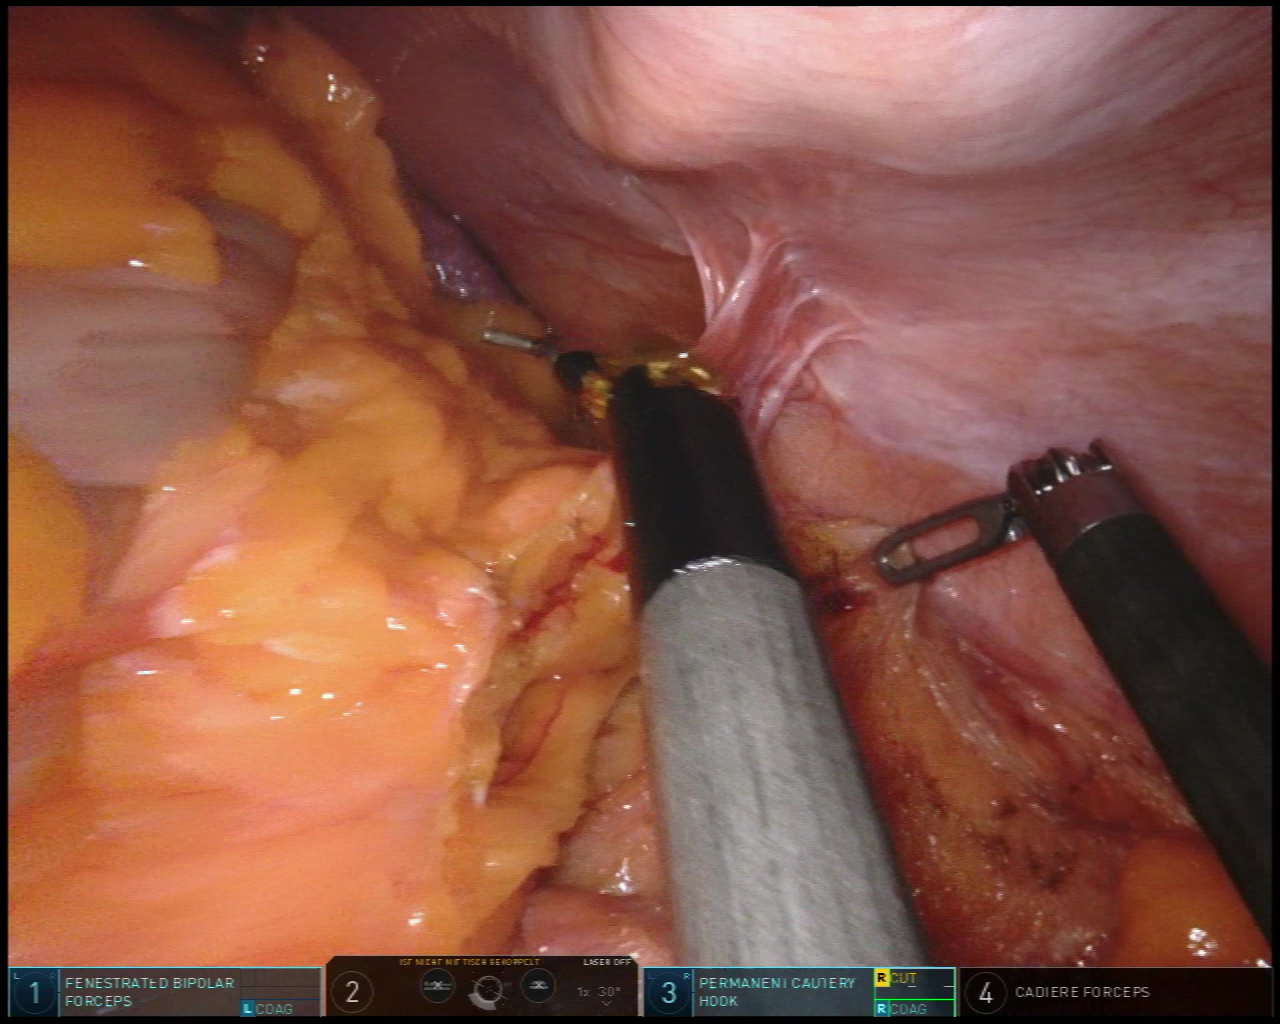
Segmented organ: spleen
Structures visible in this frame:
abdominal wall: yes
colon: yes
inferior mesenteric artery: no
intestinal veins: no
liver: no
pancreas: no
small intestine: no
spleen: yes
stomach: no
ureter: no
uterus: no
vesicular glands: no